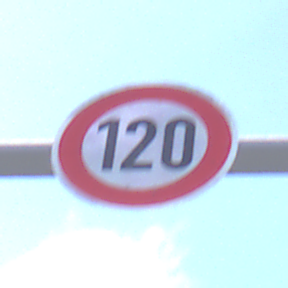
Verkehrszeichen: Geschwindigkeit120
Umgebung: Outdoor, Nature
Tageszeit: MorningAfternoon
Wetter: PartlyCloudy
Licht: Natural
Jahreszeit: NotSpecified
Kontrast: HighContrast